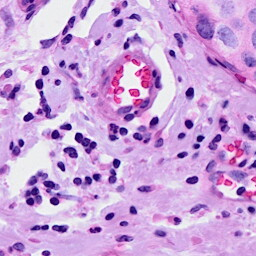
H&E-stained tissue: Breast